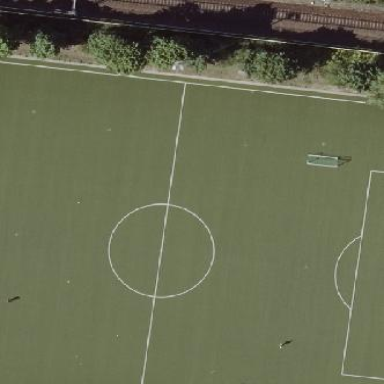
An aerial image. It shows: Soccer pitch for outdoor sports and leisure activities.